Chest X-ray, AP view. Patient: 46 years old, sex M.
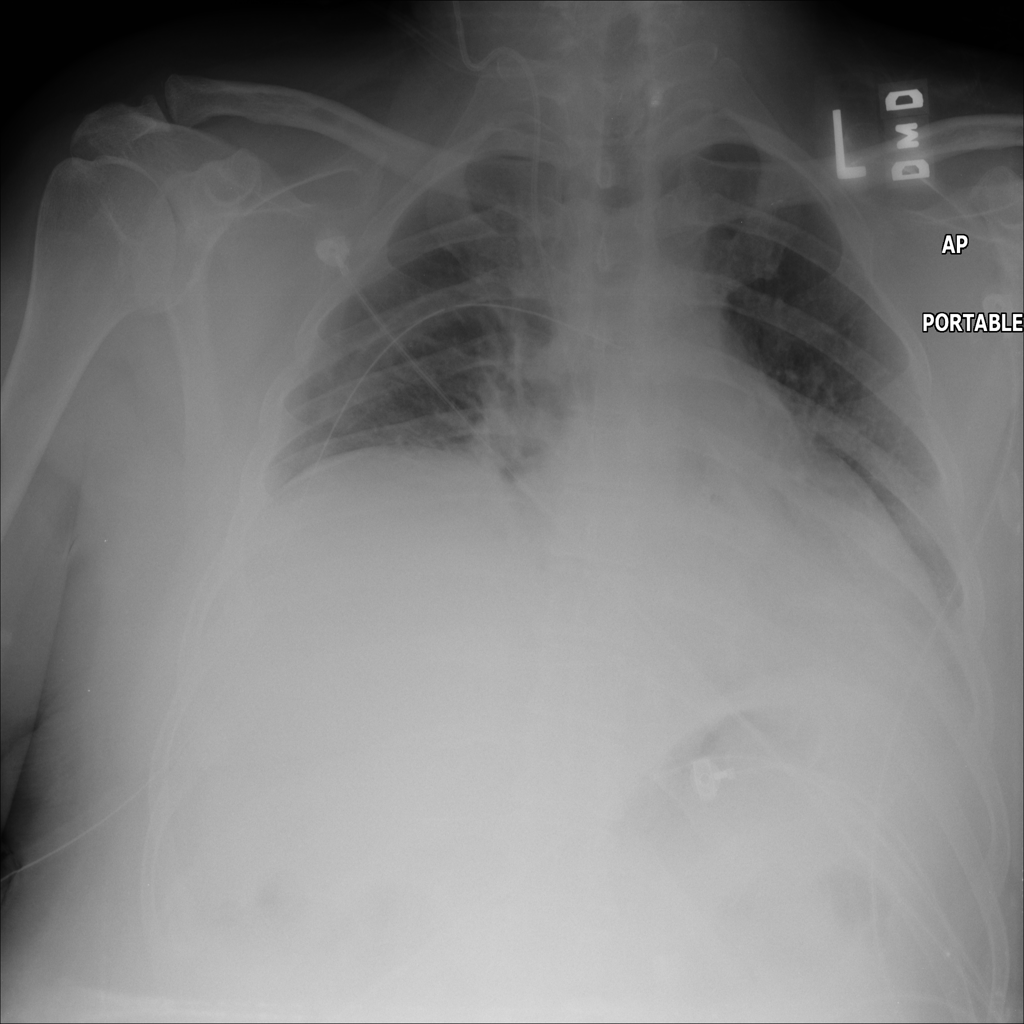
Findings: No Finding